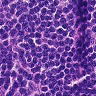
Metastatic tissue present: no